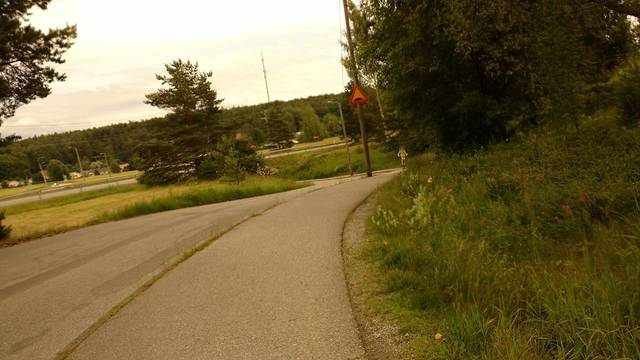
Region: Finland
Coordinates: 60.387, 23.164